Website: lowes
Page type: customer-info-address
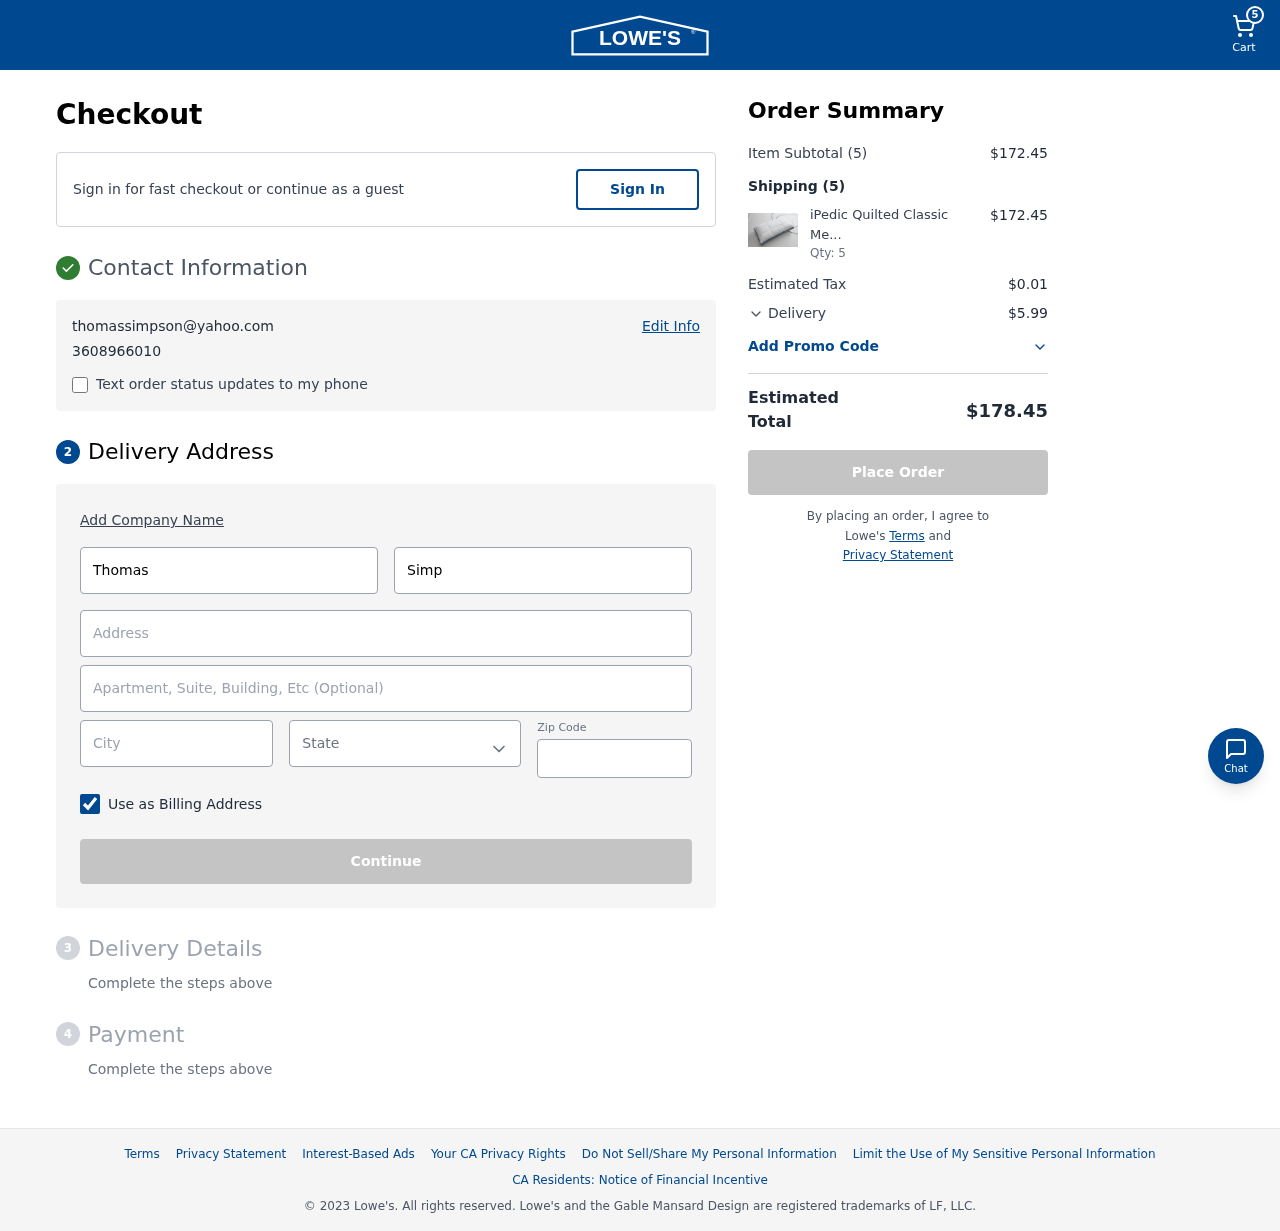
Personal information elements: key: PII_CITY
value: Lake Seth
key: PII_EMAIL
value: thomassimpson@yahoo.com
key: PII_FIRSTNAME
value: Thomas
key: PII_LASTNAME
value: Simpson
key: PII_PHONE
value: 3608966010
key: PII_POSTCODE
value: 46080
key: PII_STATE
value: VI
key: PII_STREET
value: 4933 Sarah Branch
Product elements: key: PRODUCT1_NAME
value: iPedic Quilted Classic Memory Foam Pillow, King
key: PRODUCT1_QUANTITY
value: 5
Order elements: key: ORDER_NUM_ITEMS
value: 5
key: ORDER_SUBTOTAL
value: $172.45
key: ORDER_NUM_ITEMS2
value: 5
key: ORDER_SUBTOTAL2
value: $172.45
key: ORDER_TAX
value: $0.01
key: ORDER_SHIPPING_COST
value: $5.99
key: ORDER_TOTAL
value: $178.45